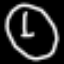
Label: clock